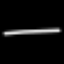
Label: line